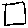
Label: square